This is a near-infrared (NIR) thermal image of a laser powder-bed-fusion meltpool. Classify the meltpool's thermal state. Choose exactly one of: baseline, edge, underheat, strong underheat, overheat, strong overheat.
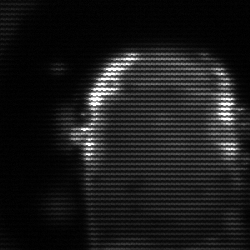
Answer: baseline